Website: macys
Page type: customer-info-address
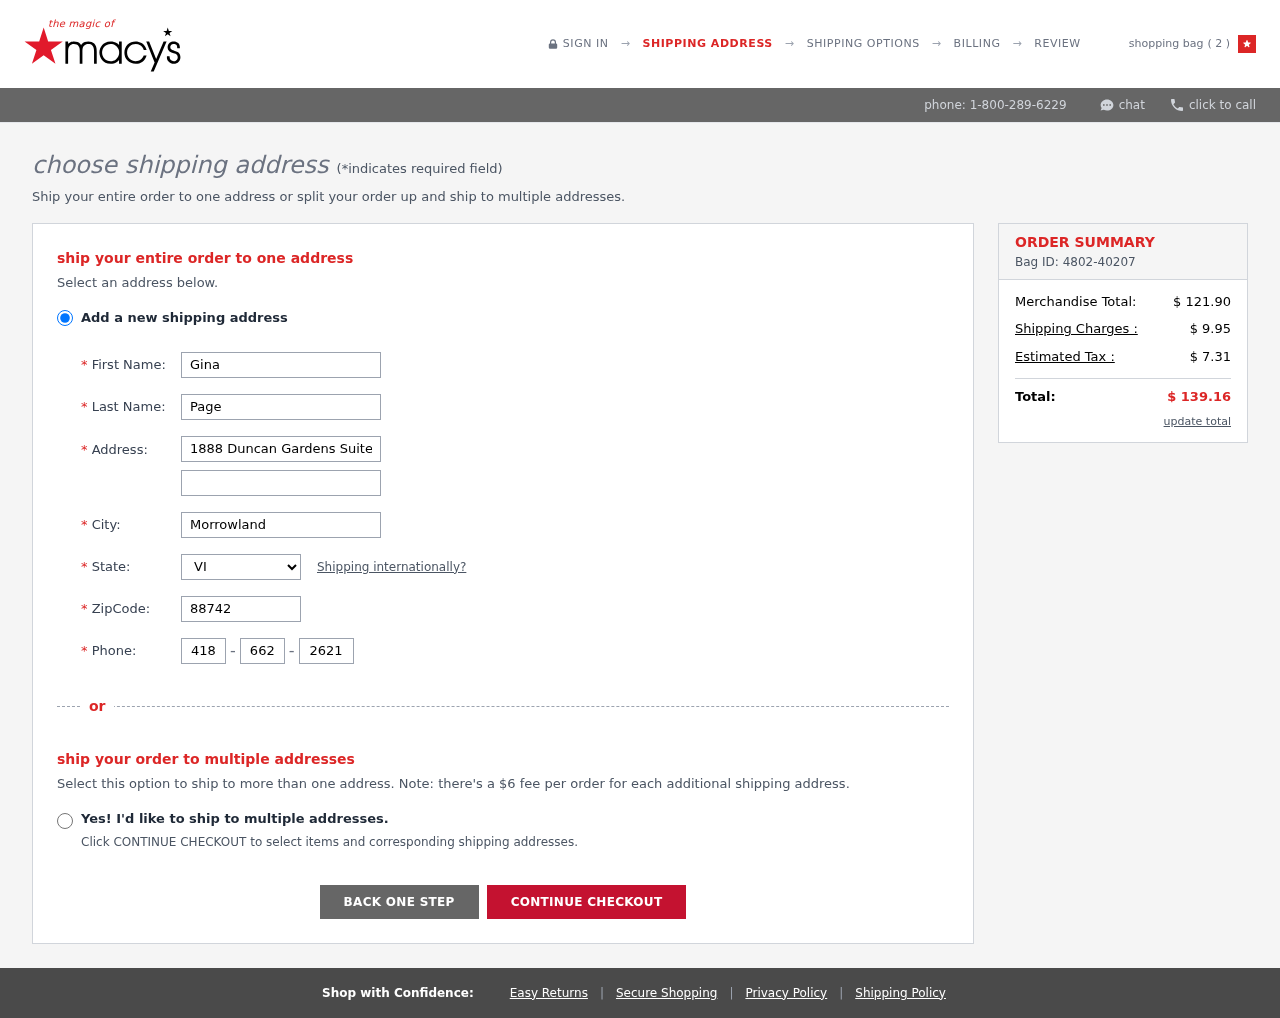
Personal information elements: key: PII_CITY
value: Morrowland
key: PII_FIRSTNAME
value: Gina
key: PII_LASTNAME
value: Page
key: PII_PHONE_AREA
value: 418
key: PII_PHONE_PREFIX
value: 662
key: PII_PHONE_SUFFIX
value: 2621
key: PII_POSTCODE
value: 88742
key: PII_STATE_ABBR
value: VI
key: PII_STREET
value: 1888 Duncan Gardens Suite 825
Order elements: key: ORDER_NUM_ITEMS
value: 2
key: ORDER_ID
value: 4802-40207
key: ORDER_SUBTOTAL
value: $ 121.90
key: ORDER_SHIPPING_COST
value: $ 9.95
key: ORDER_TAX
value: $ 7.31
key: ORDER_TOTAL
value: $ 139.16